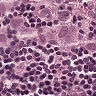
Metastatic tissue present: yes